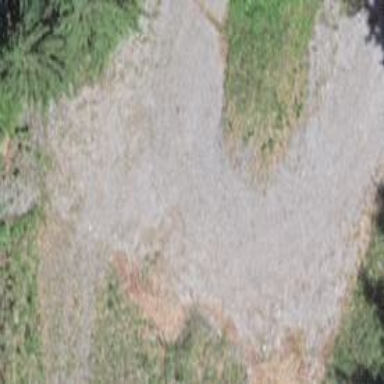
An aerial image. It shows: Compacted grade3 track.